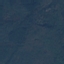
Land use / land cover class: Forest